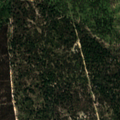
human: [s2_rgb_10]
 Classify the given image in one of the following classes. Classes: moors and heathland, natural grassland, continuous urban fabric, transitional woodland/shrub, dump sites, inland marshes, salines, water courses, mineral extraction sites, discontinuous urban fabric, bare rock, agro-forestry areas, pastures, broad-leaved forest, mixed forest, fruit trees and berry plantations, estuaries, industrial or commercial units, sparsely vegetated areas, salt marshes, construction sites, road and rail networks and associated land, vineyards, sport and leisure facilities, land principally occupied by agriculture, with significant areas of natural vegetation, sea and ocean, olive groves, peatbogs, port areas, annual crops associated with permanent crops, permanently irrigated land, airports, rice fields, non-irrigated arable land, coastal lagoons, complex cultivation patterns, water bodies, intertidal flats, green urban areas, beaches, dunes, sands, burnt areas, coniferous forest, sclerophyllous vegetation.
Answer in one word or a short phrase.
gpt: broad-leaved forest, mixed forest